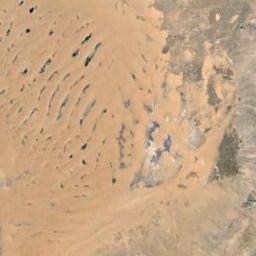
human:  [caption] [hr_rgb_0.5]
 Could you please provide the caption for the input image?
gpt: There are many lines in the desert .

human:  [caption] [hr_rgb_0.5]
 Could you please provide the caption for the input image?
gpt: The yellow desert covers the brown bare land .

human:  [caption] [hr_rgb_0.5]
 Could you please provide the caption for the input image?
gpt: There are yellow desert with lines of green plants .

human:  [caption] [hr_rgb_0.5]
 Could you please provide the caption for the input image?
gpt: The desert has yellow sand and some decayed rocks .

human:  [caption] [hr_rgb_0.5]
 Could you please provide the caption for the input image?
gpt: A desert covered with sand and some bare land .